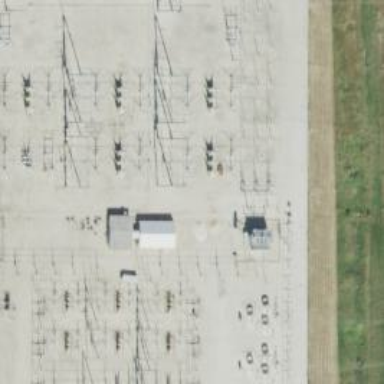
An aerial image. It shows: Switch used for power control.